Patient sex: F
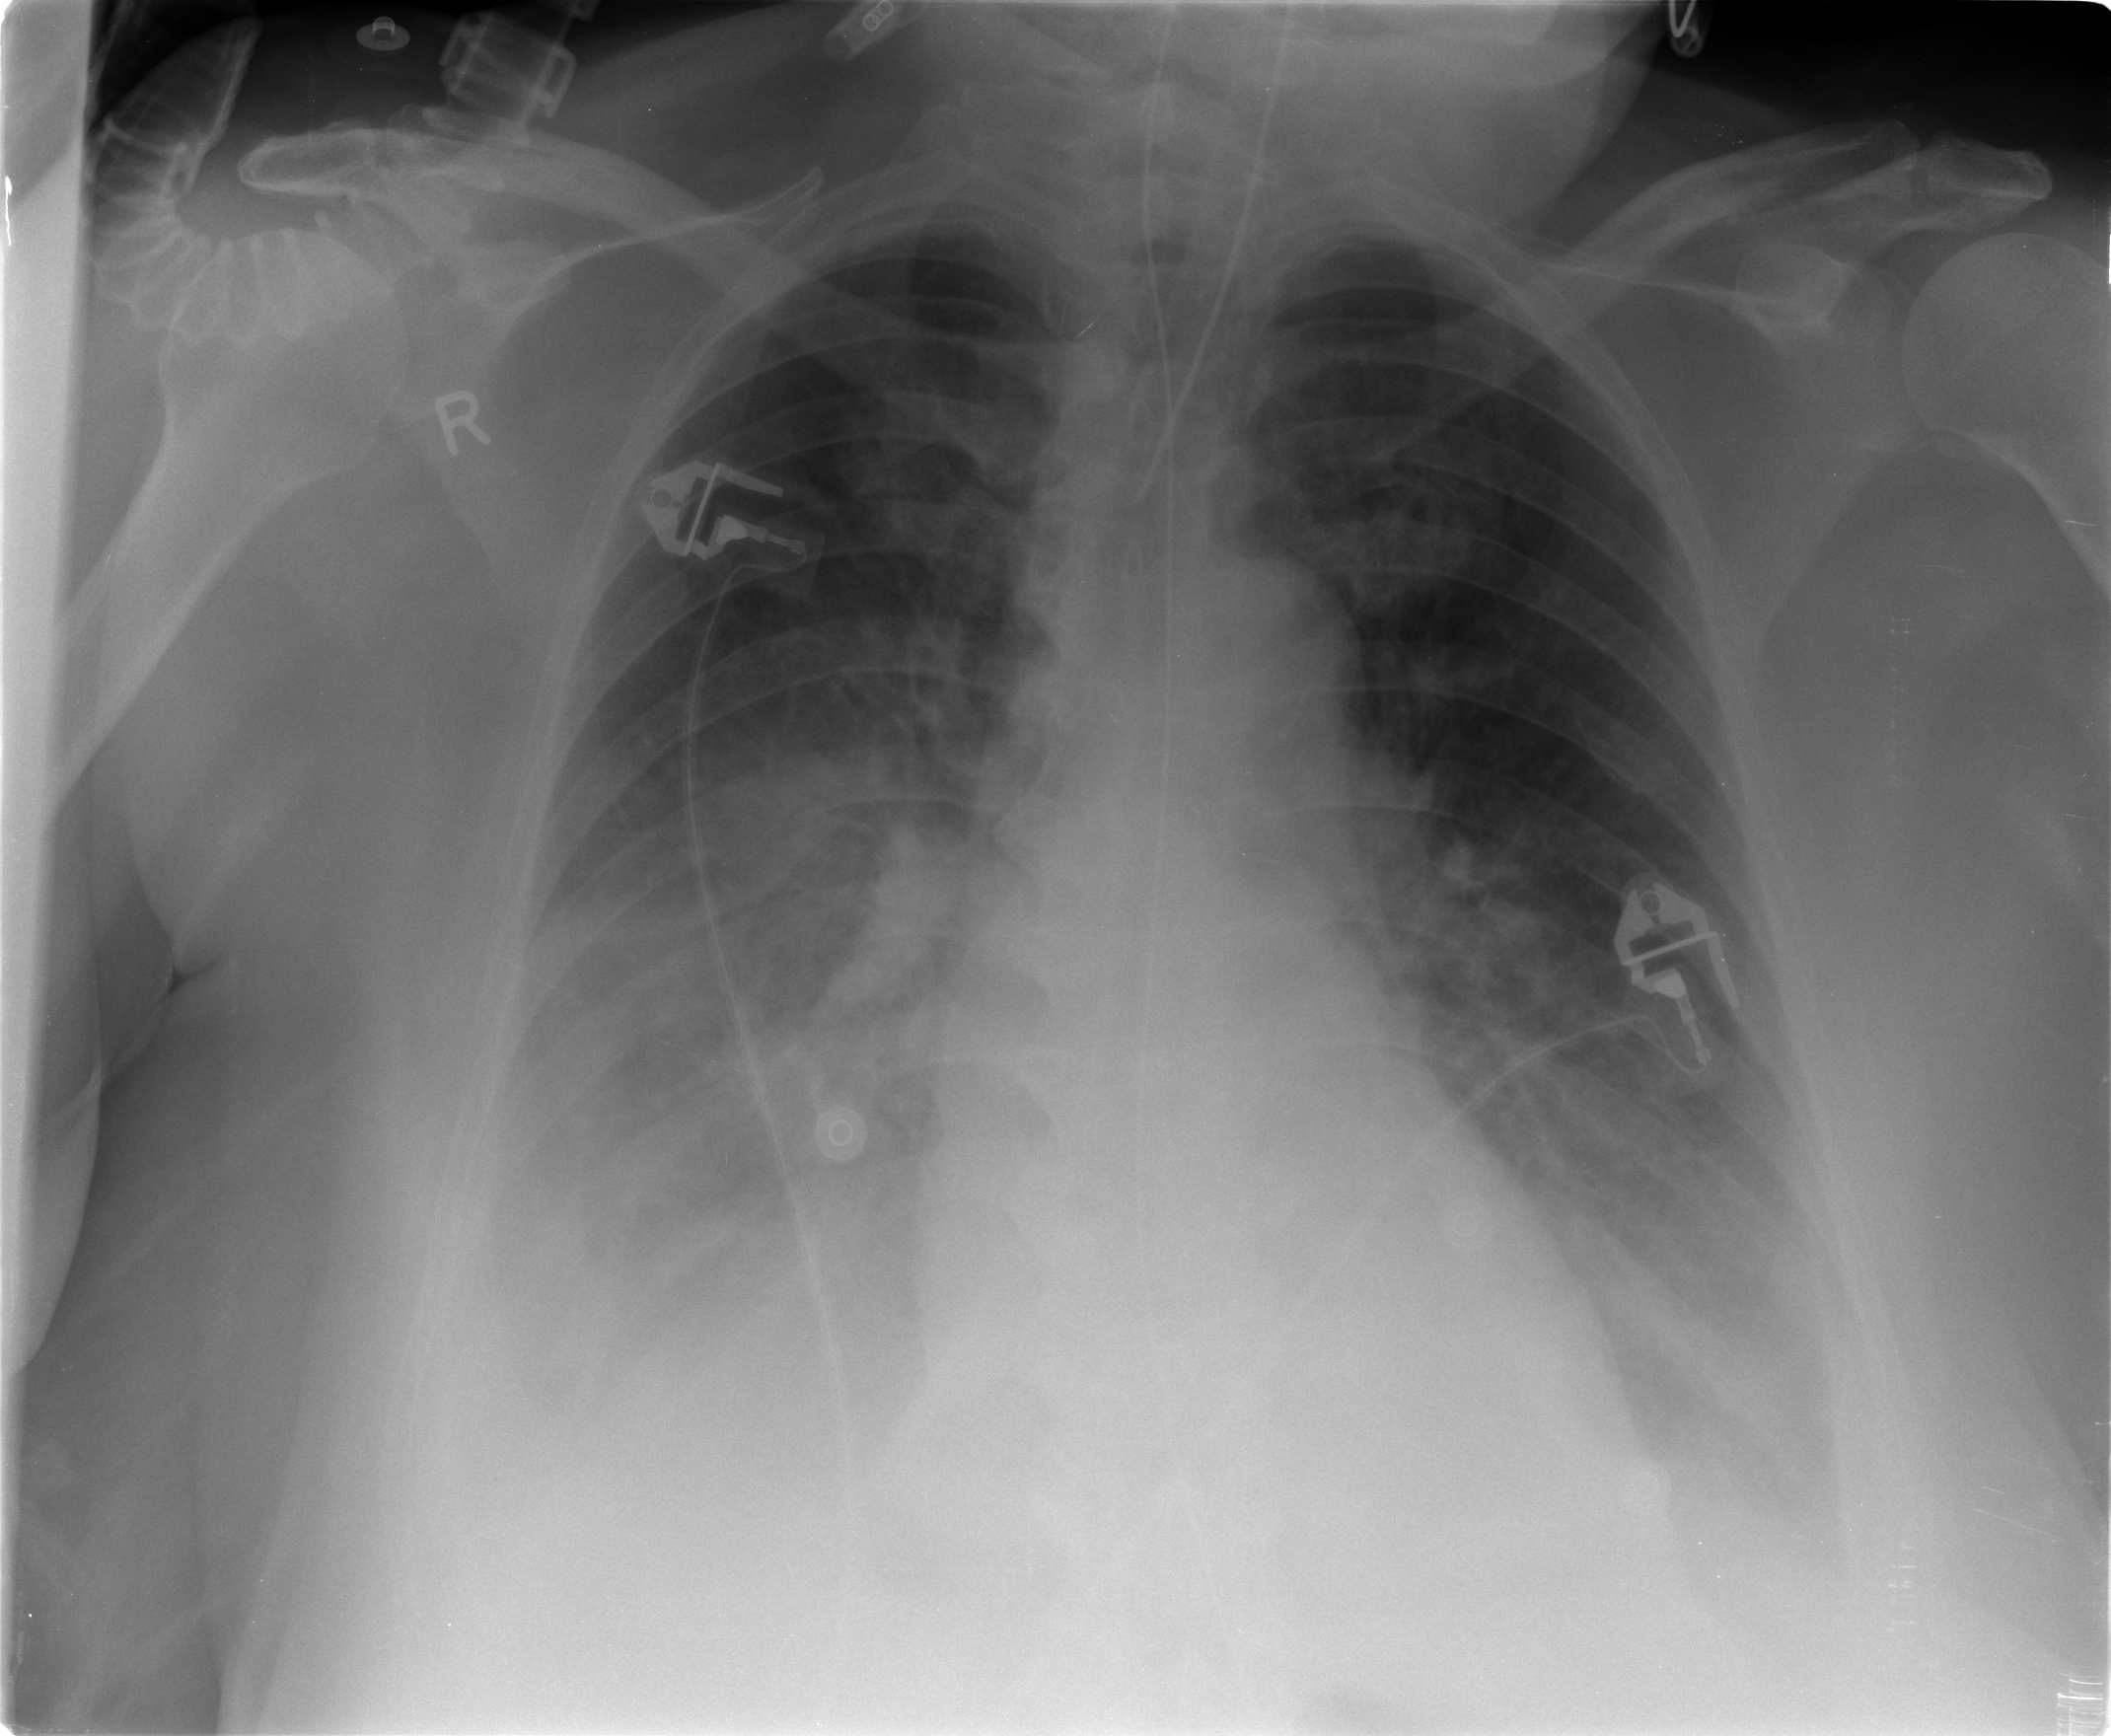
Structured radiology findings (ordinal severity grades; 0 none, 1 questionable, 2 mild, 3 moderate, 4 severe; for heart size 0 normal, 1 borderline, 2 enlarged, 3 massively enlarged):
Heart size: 0
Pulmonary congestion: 2
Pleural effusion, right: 3
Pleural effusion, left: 2
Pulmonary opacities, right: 2
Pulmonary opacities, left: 2
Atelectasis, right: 2
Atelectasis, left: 2